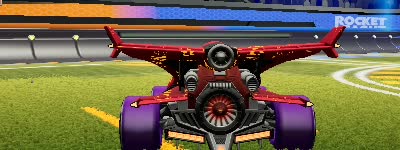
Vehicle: aftershock